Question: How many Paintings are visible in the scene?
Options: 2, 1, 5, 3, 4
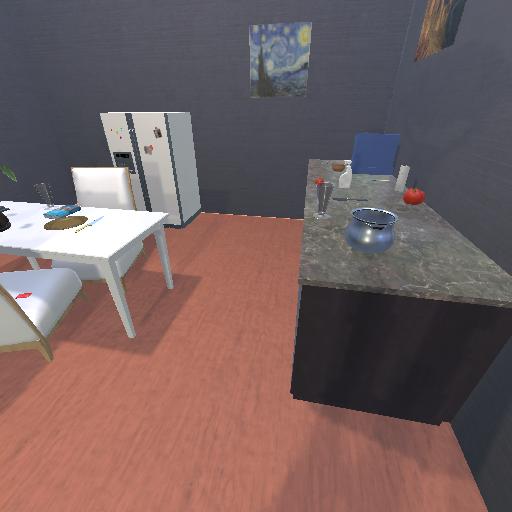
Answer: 2